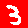
Digit: 3